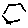
Label: hexagon